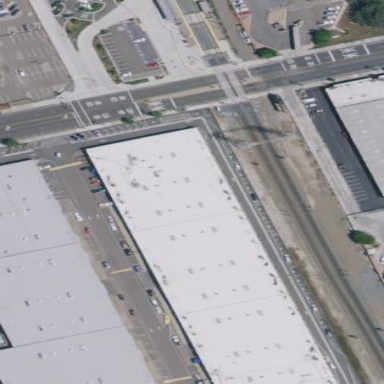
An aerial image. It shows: Warehouse building.